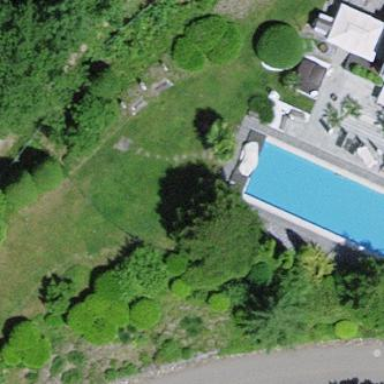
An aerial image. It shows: Swimming pool located in leisure land.